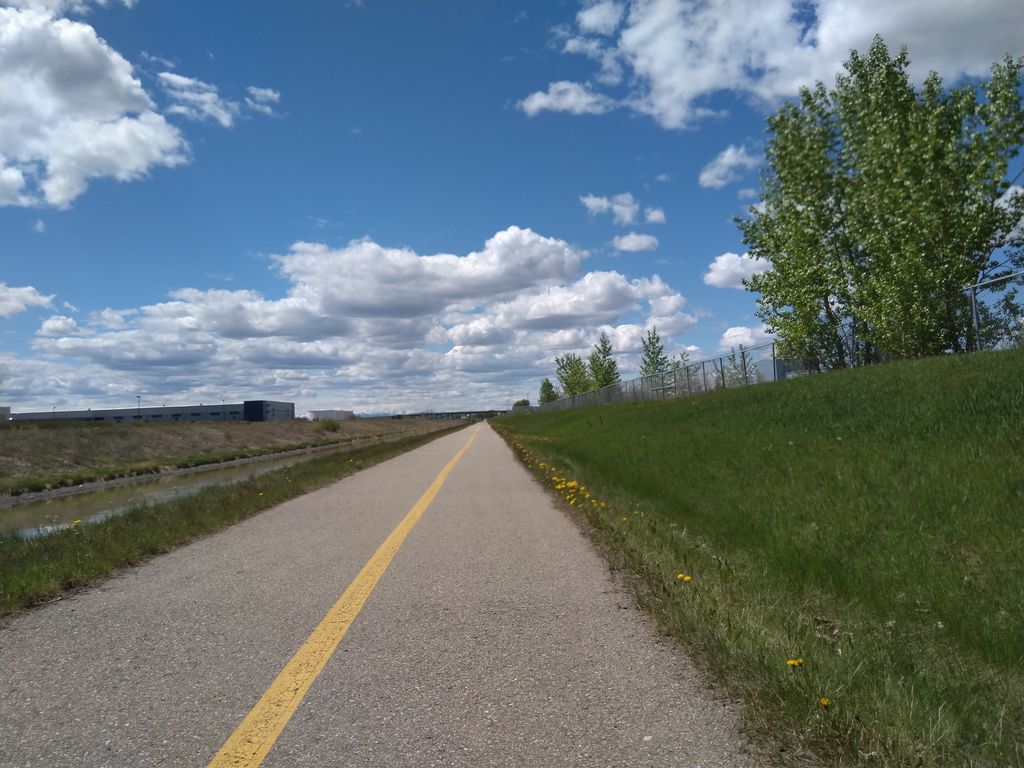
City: calgary